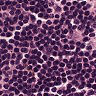
Metastatic tissue present: no